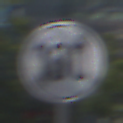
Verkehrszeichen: EndeGeschwindigkeit130
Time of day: MorningAfternoon
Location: Outdoor (Urban)
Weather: Clear
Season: NotSpecified
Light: Natural